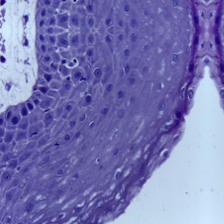
Diagnosis: Normal